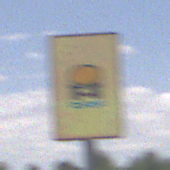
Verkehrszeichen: FahrzeugeMitWassergefaehrdenderLadungOhnePfeilsymbol
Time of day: Midday
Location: Outdoor (Nature)
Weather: PartlyCloudy
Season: NotSpecified
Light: Natural